九年级 · 度量几何学
陕西饮食文化源远流长, “老碗面”是陕西地方特色美食之一. 图(2)是从正面看到的一个“老碗” ( 图(1) 的形状示意图. $A B$ 是 $\odot O$ 的一部分, $D$ 是 $A B$ 的中点, 连接 $O D$,与弦 $A B$ 交于点 $C$, 连接 $O A, O B$. 已知 $A B=24 \mathrm{~cm}$, 碗深 $C D=8 \mathrm{~cm}$, 则 $\odot O$ 的半径 $O A$为 $($ ）

图 (1)

图 (2)

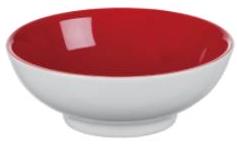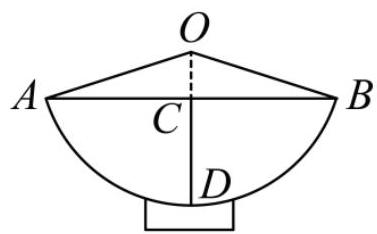
A. $13 \mathrm{~cm}$
B. $16 \mathrm{~cm}$
C. $17 \mathrm{~cm}$
D. $26 \mathrm{~cm}$

答案: A
解析: 首先利用垂径定理的推论得出 $O D \perp A B, A C=B C=\frac{1}{2} A B=12 \mathrm{~cm}$, 再设 $\odot O$ 的半径 $O A$ 为 $R \mathrm{~cm}$, 则 $O C=(R-8) \mathrm{cm}$. 在 Rt $\triangle O A C$ 中根据勾股定理列出方程 $R^{2}=12^{2}+(R-8)^{2}$,求出 $R$ 即可.

【详解】解: $\because A B$ 是 $\odot O$ 的一部分, $D$ 是 $A B$ 的中点, $A B=24 \mathrm{~cm}$,

$\therefore O D \perp A B, \quad A C=B C=\frac{1}{2} A B=12 \mathrm{~cm}$.

设 $\odot O$ 的半径 $O A$ 为 $R \mathrm{~cm}$, 则 $O C=O D-C D=(R-8) \mathrm{cm}$.

在 Rt $\triangle O A C$ 中, $\because \angle O C A=90^{\circ}$,

$\therefore O A^{2}=A C^{2}+O C^{2}$,

$\therefore R^{2}=12^{2}+(R-8)^{2}$,

$\therefore R=13$,

即 $\odot O$ 的半径 $O A$ 为 $13 \mathrm{~cm}$.

故选: A.

【点睛】本题考查了垂径定理、勾股定理的应用, 设 $\odot O$ 的半径 $O A$ 为 $R \mathrm{~cm}$, 列出关于 $R$ 的方程是解题的关键.